Question: What is the measurement shown in the image?
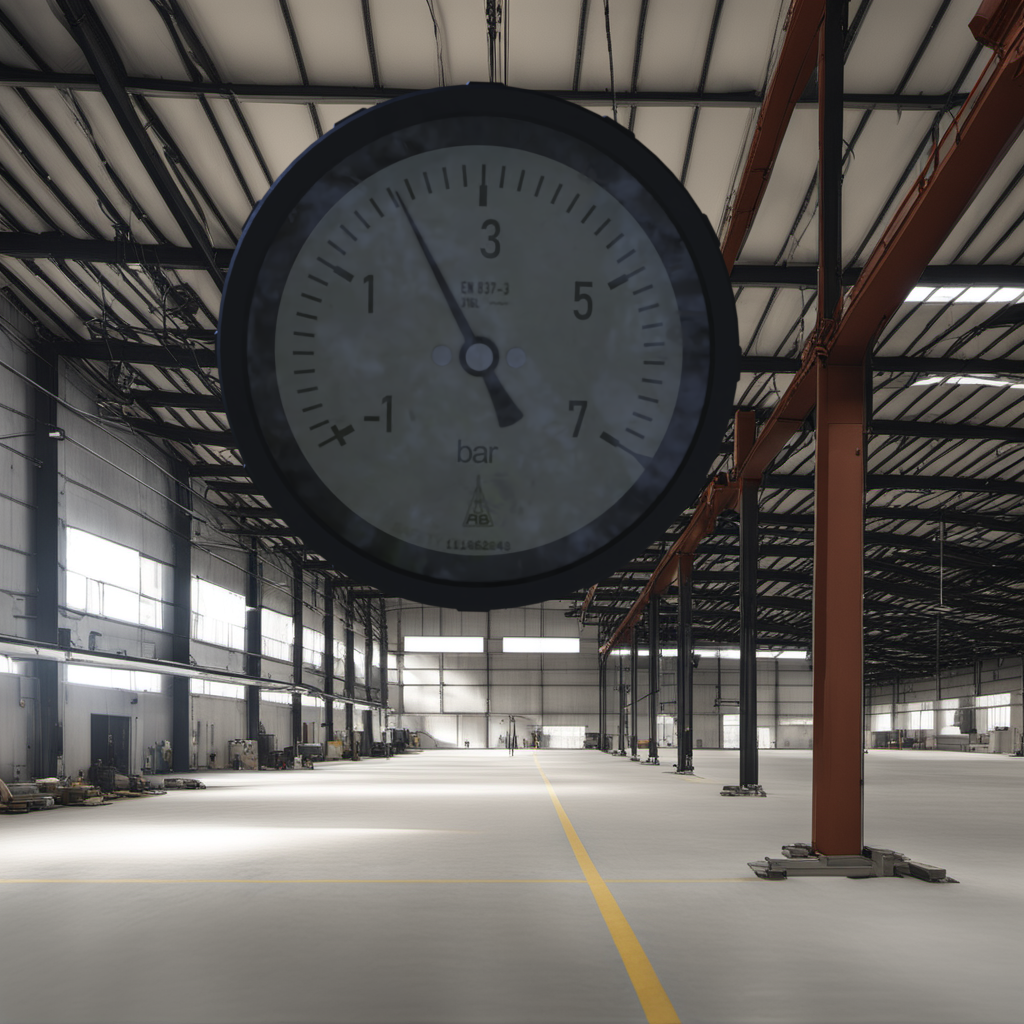
Answer: The result is 2.07
Question: What is the reading range of this measurement?
Answer: The range is from -1 to 7
Question: What is the minimum and maximum reading range of the measurement in the image?
Answer: The minimum value is -1 and the maximum value is 7